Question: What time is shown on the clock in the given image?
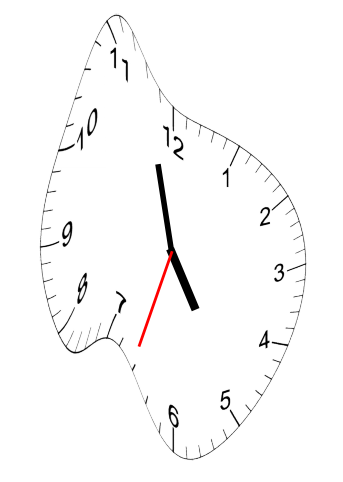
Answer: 04:57:33